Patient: sex F, age 67
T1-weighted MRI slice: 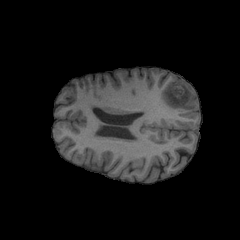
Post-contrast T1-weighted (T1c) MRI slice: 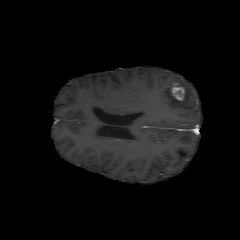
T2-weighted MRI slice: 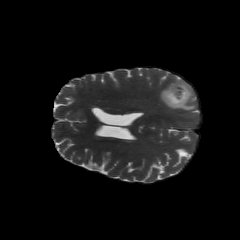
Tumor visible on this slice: yes
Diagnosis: Glioblastoma, IDH-wildtype
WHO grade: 4